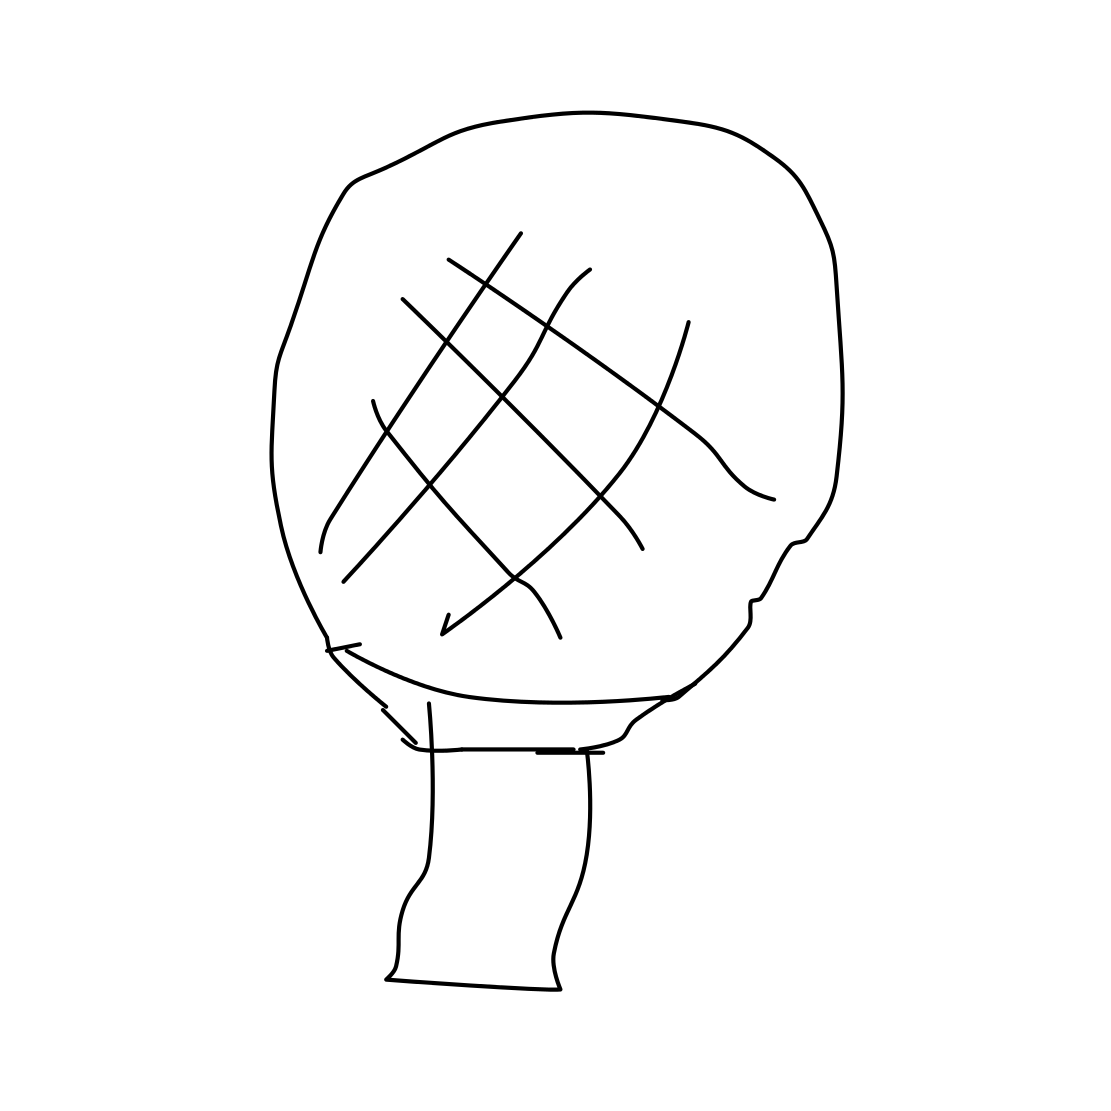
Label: tennis-racket